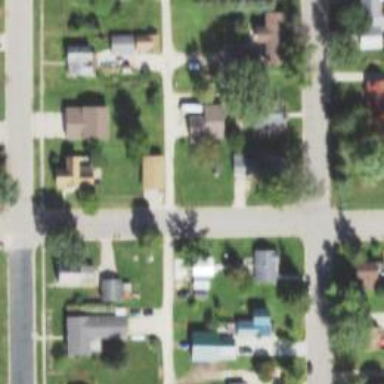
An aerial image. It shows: Alley classified as service road.